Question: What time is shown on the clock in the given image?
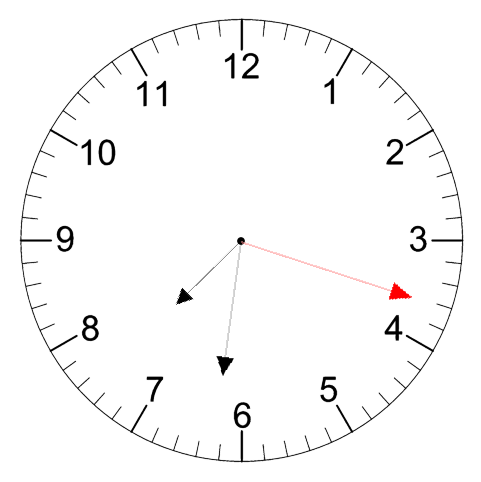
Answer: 07:31:18